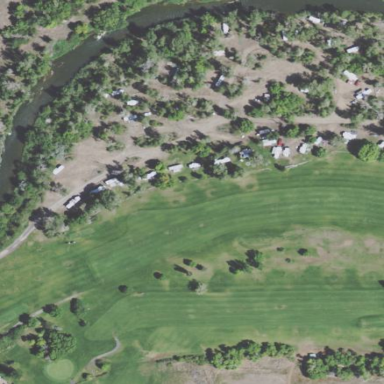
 with lush green grass covering the ground."